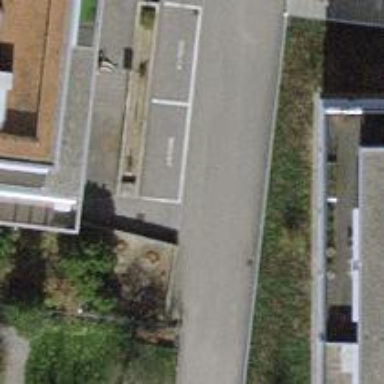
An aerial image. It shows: Residential road with asphalt surface and no sidewalks.